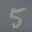
Label: 5